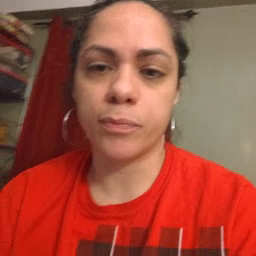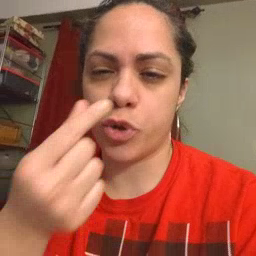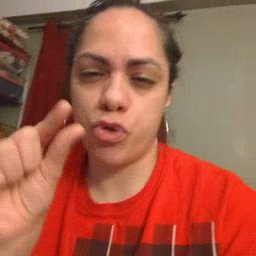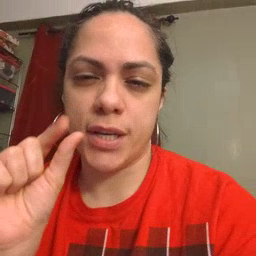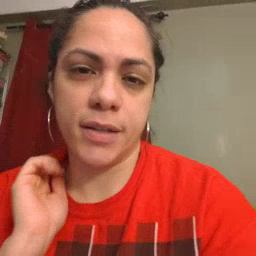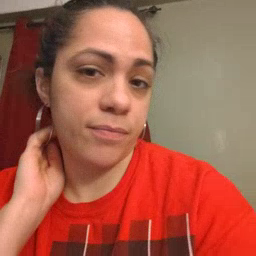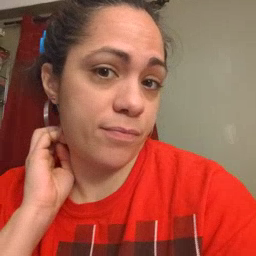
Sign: green